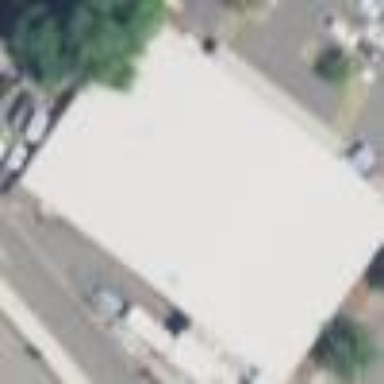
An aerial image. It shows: Supermarket building.